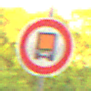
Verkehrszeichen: VerbotKennzeichnungspflichtigeKraftfahrzeugeGefaehrlicheGueter
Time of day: SunriseSunset
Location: Outdoor (RoadRail)
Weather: Clear
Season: NotSpecified
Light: Natural